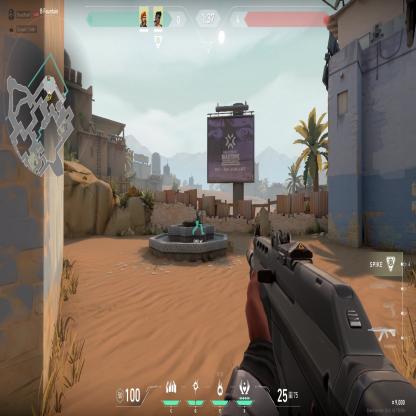
Label: teammate